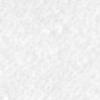
Label: no_change